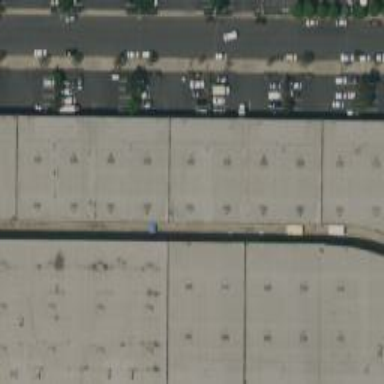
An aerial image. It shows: Warehouse building.